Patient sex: M
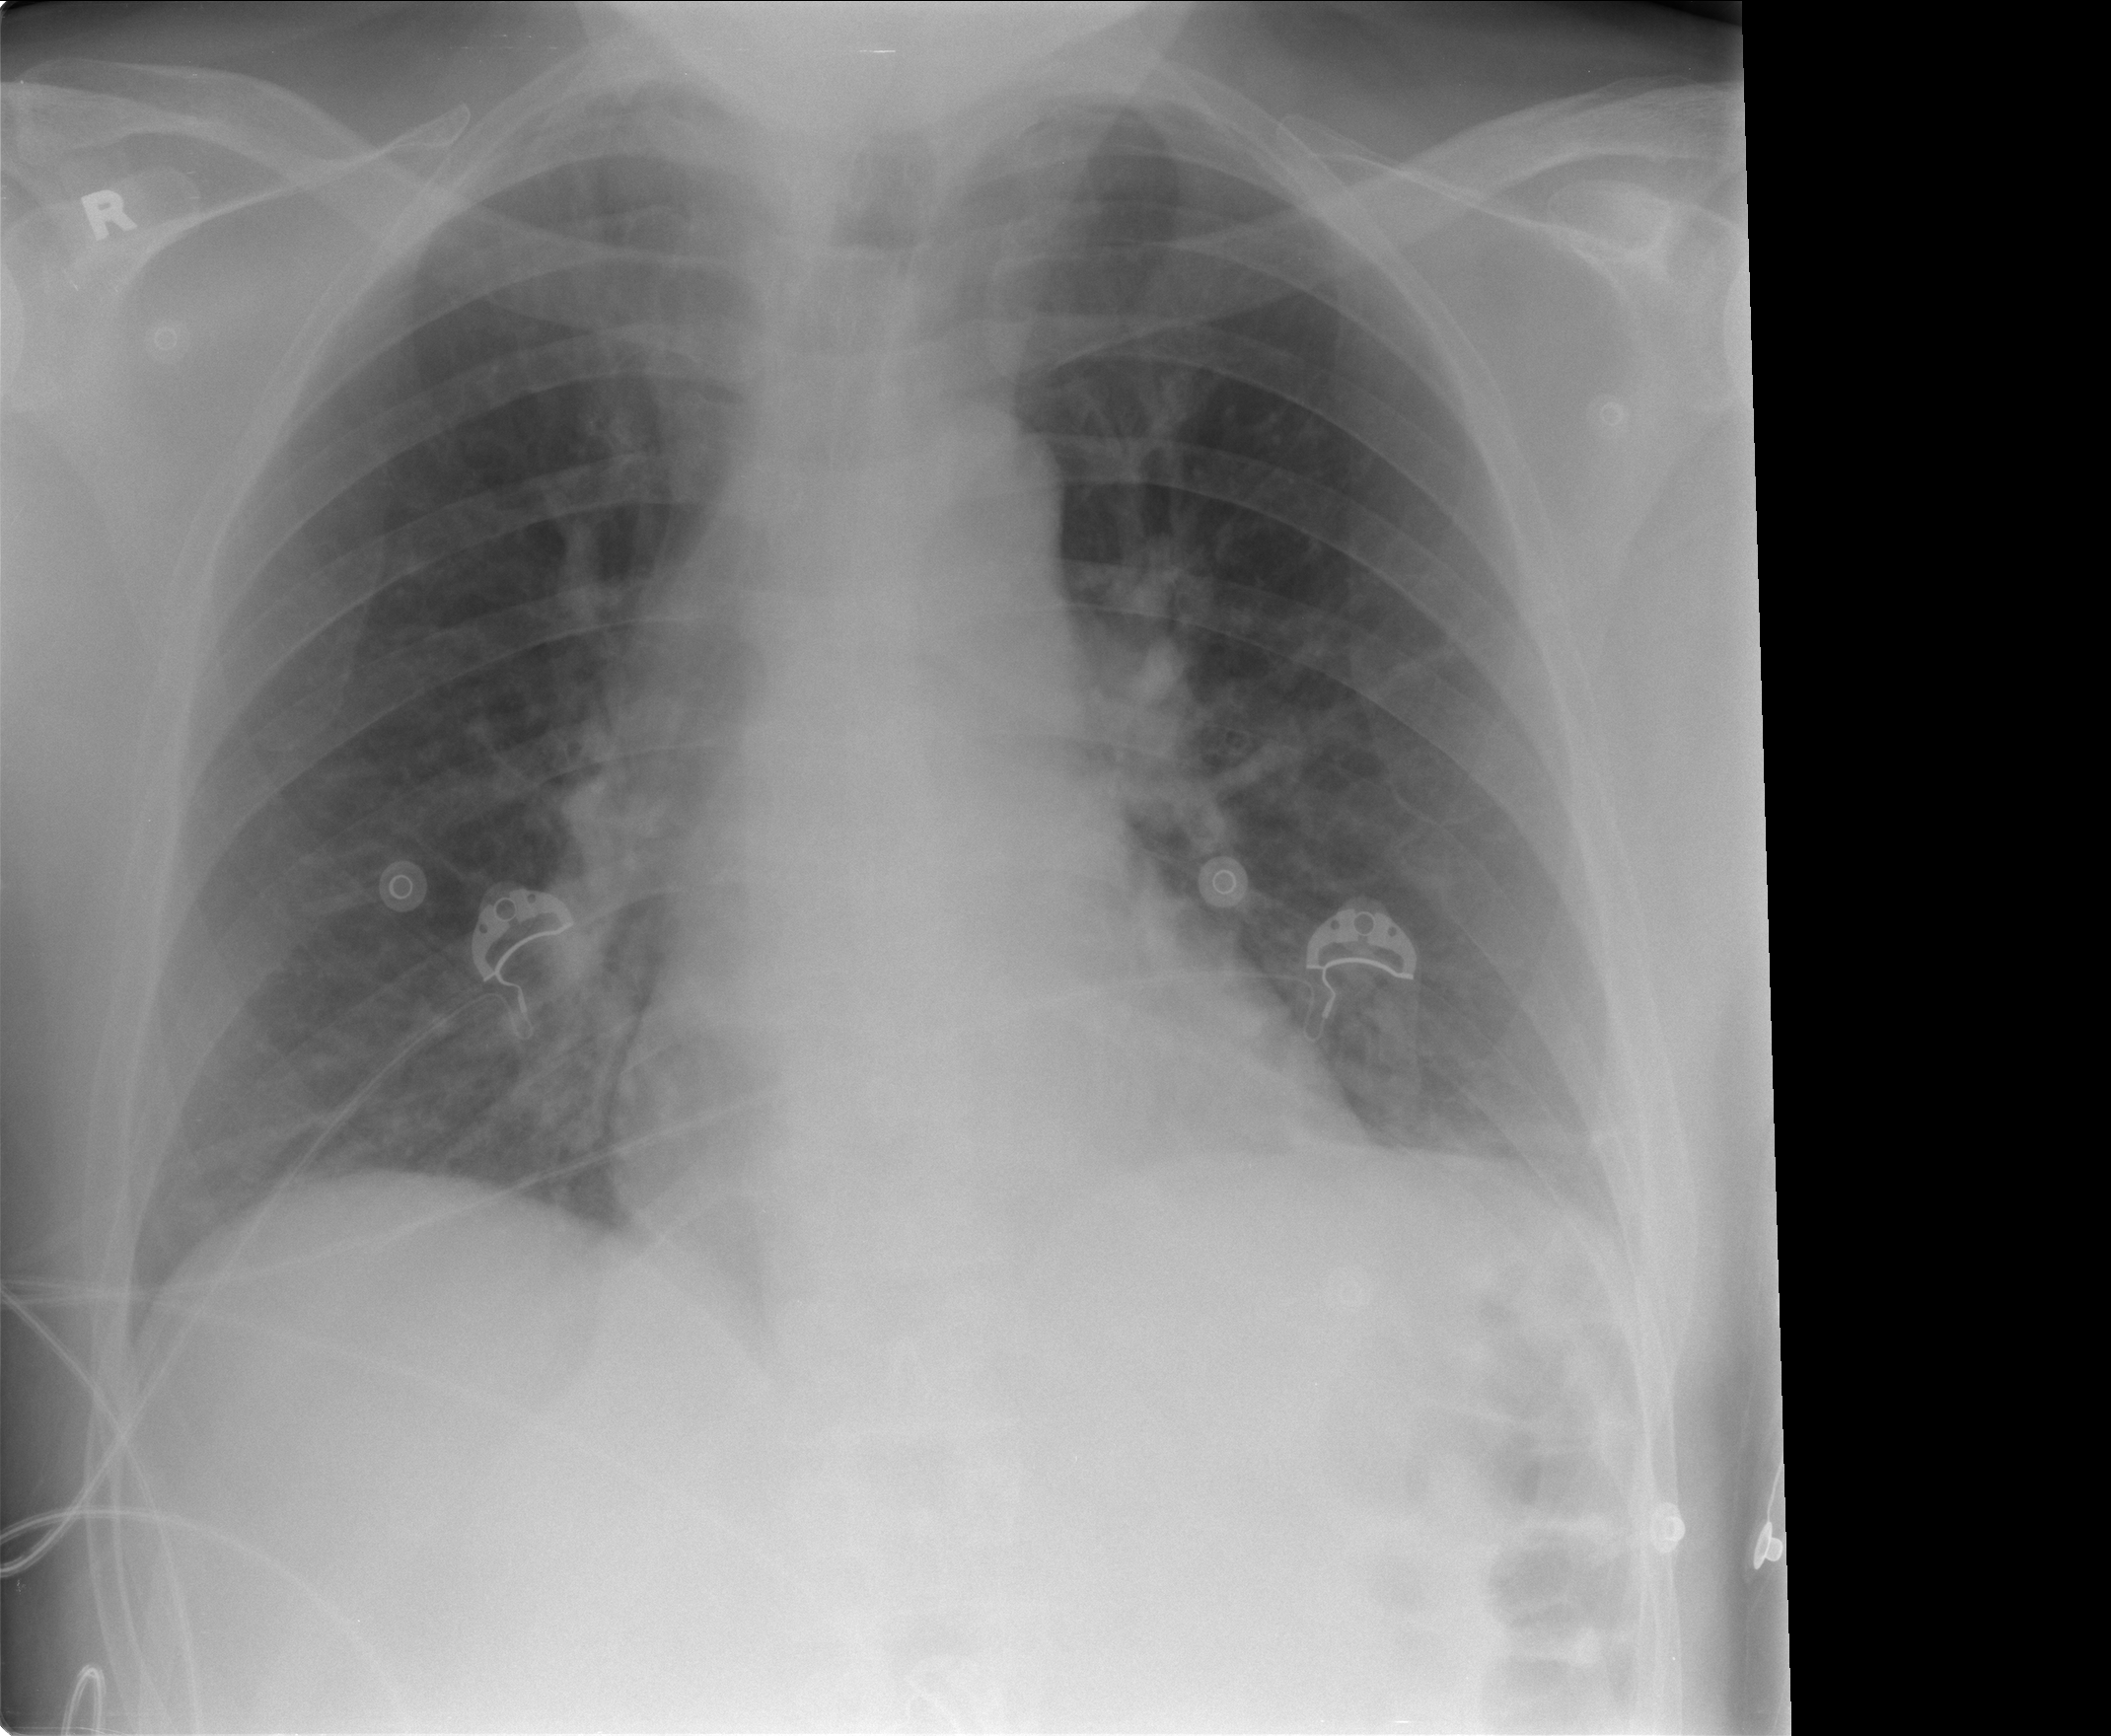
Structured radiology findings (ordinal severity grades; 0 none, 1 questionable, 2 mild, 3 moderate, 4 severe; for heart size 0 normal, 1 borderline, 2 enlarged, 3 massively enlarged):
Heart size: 1
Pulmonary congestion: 0
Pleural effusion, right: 0
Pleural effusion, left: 0
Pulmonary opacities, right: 0
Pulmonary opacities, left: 0
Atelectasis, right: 0
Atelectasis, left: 2